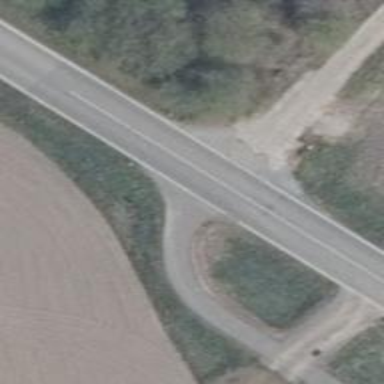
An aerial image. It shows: Secondary road with asphalt surface.